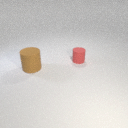
small red rubber cylinder behind large brown rubber cylinder